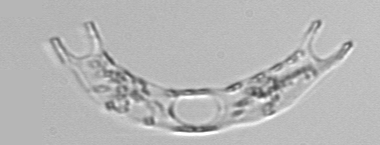
Label: Eucampia